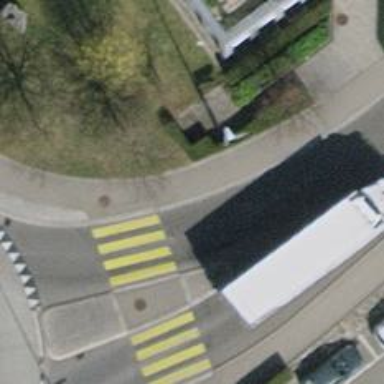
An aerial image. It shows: Marked road crossing.